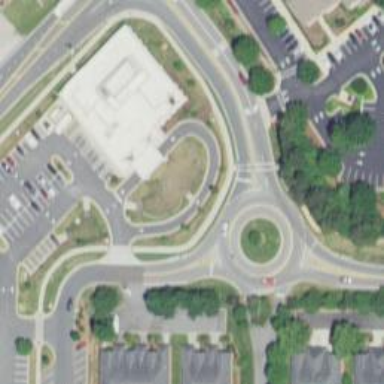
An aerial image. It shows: Secondary road with asphalt surface leading to roundabout junction.